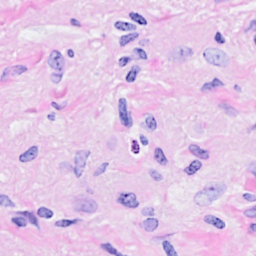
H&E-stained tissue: Breast